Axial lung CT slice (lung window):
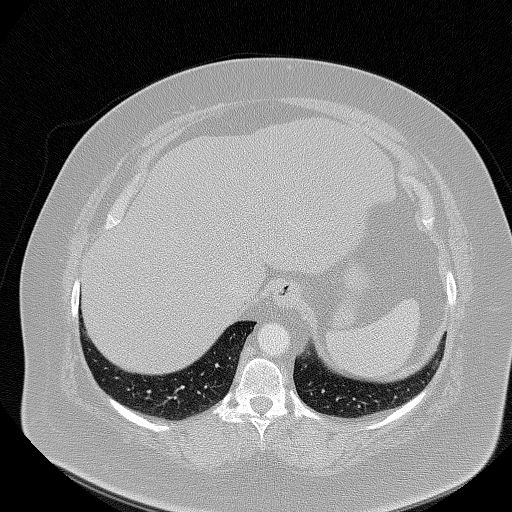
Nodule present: no